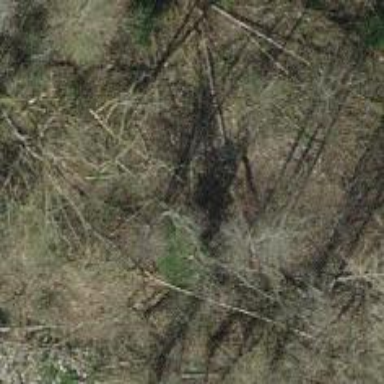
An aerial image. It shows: Fallen tree blocking the way.